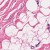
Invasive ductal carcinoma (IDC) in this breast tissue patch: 0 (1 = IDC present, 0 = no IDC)